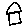
Label: house